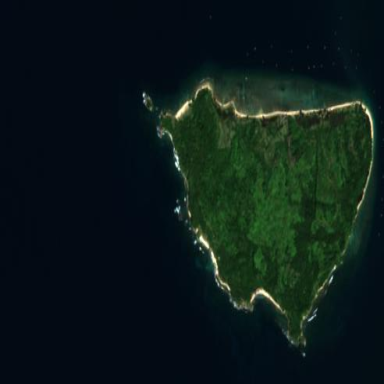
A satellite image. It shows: Island with natural coastline.